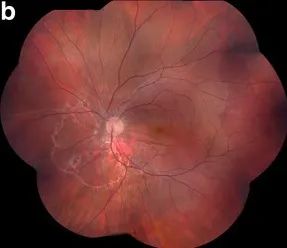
Composite fundus photographs of the left eye 1 week and 17 months after initial presentation. (b) Fundus examination showed post-infectious changes 17 months after presentation.
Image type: ophthalmic_imaging (fundus_photograph)